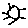
Label: sun